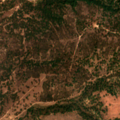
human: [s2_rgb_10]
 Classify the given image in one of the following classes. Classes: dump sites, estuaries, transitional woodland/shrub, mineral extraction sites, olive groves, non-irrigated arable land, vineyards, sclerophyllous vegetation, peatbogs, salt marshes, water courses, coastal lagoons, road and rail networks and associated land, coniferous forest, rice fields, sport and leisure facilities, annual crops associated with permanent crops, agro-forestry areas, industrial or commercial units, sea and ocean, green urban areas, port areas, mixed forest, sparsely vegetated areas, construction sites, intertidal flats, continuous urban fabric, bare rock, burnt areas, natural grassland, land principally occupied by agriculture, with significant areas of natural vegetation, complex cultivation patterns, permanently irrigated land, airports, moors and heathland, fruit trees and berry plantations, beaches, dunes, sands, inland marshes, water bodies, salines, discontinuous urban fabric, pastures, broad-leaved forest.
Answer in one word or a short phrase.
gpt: non-irrigated arable land, agro-forestry areas, broad-leaved forest, mixed forest, transitional woodland/shrub